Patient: sex M, age 61
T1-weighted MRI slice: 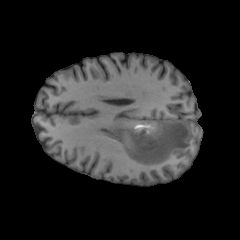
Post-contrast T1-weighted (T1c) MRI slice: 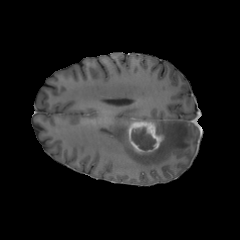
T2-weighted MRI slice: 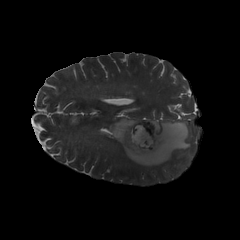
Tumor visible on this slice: yes
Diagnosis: Glioblastoma, IDH-wildtype
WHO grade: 4